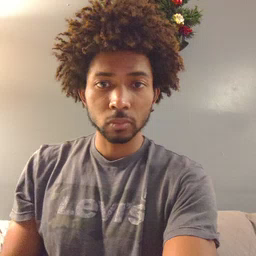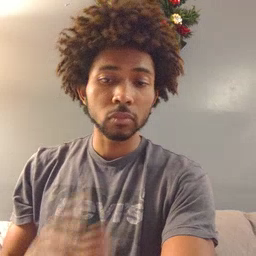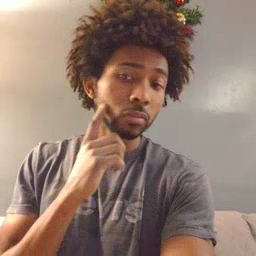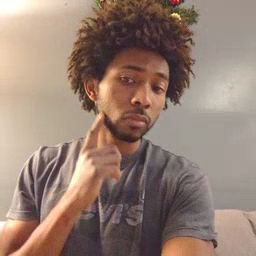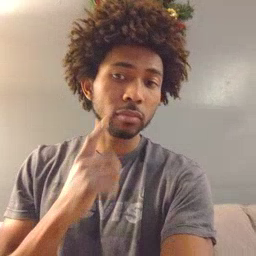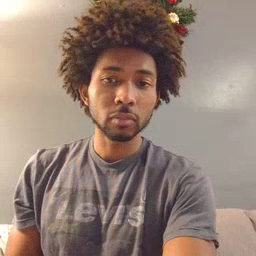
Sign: cheek